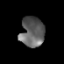
Tissue: prostate
Cell type: Epithelial cells
Senescence score: 0.233
Nuclear area (px): 705
Mean DAPI intensity: 97.41